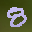
Label: 8